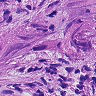
Metastatic tissue present: yes